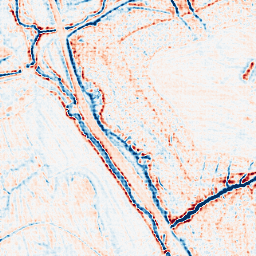
Category: multiscale
Decomposition family: dog_multiscale
Decomposition parameters: sigma_ratio: 1.4
n_scales: 4
base_sigma: 0.5
Upsampling method: sinc_hamming
Upsampling parameters: scale: 8
kernel_size: 8
Upsampling scale: 8